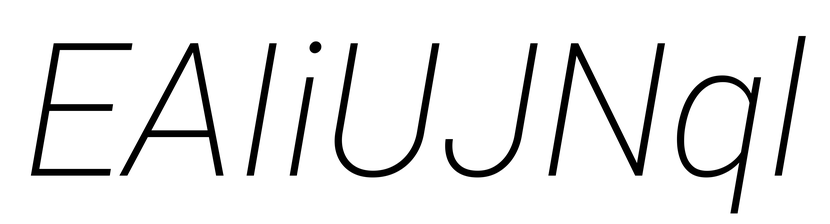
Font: Roboto-Italic_ExtraLight_Italic